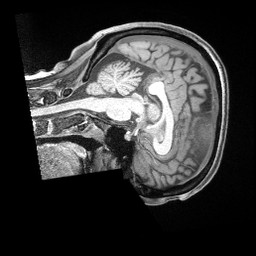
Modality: T1w
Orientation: sagittal
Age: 34
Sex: female
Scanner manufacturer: siemens
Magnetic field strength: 3 T
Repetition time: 2 s
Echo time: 0.00211 s